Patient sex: F
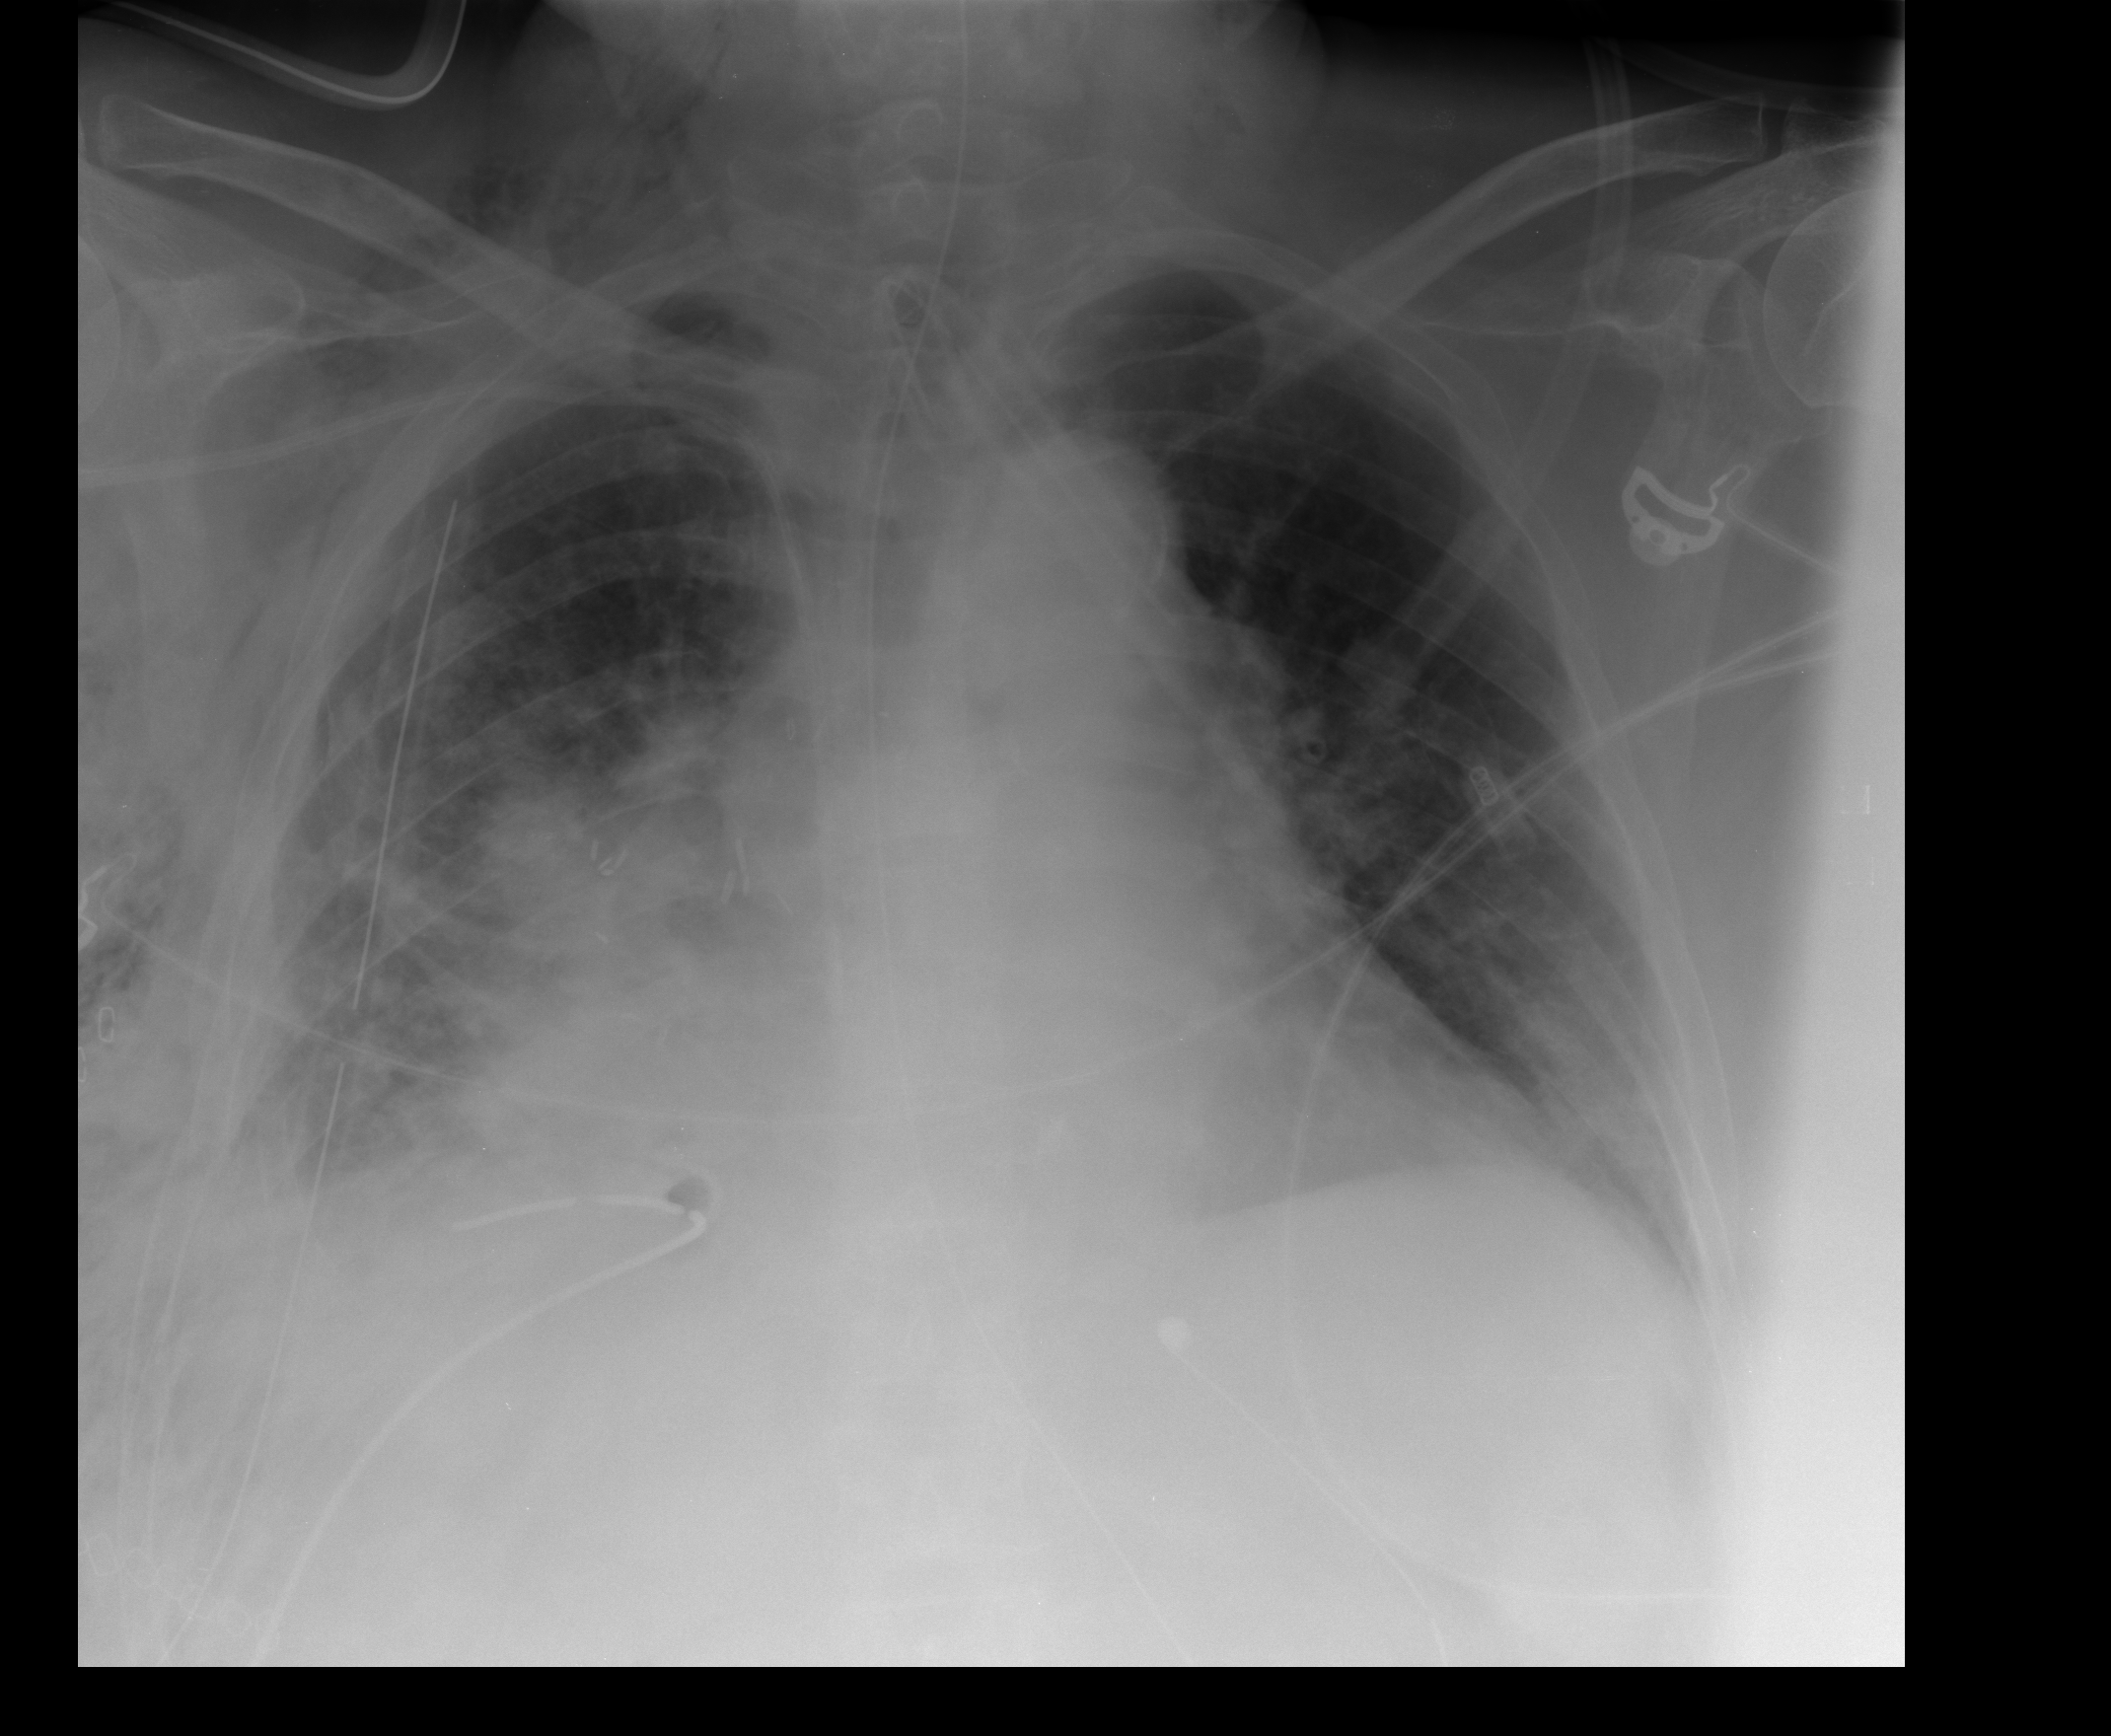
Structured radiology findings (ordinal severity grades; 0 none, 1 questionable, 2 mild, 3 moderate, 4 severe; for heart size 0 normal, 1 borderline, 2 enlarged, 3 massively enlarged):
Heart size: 2
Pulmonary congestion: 3
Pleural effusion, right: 1
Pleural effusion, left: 1
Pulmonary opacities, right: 3
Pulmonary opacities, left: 0
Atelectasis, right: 3
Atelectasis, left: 3